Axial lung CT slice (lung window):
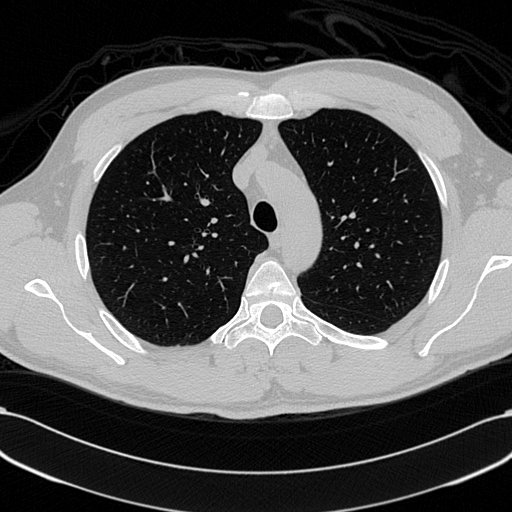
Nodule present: no